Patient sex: M
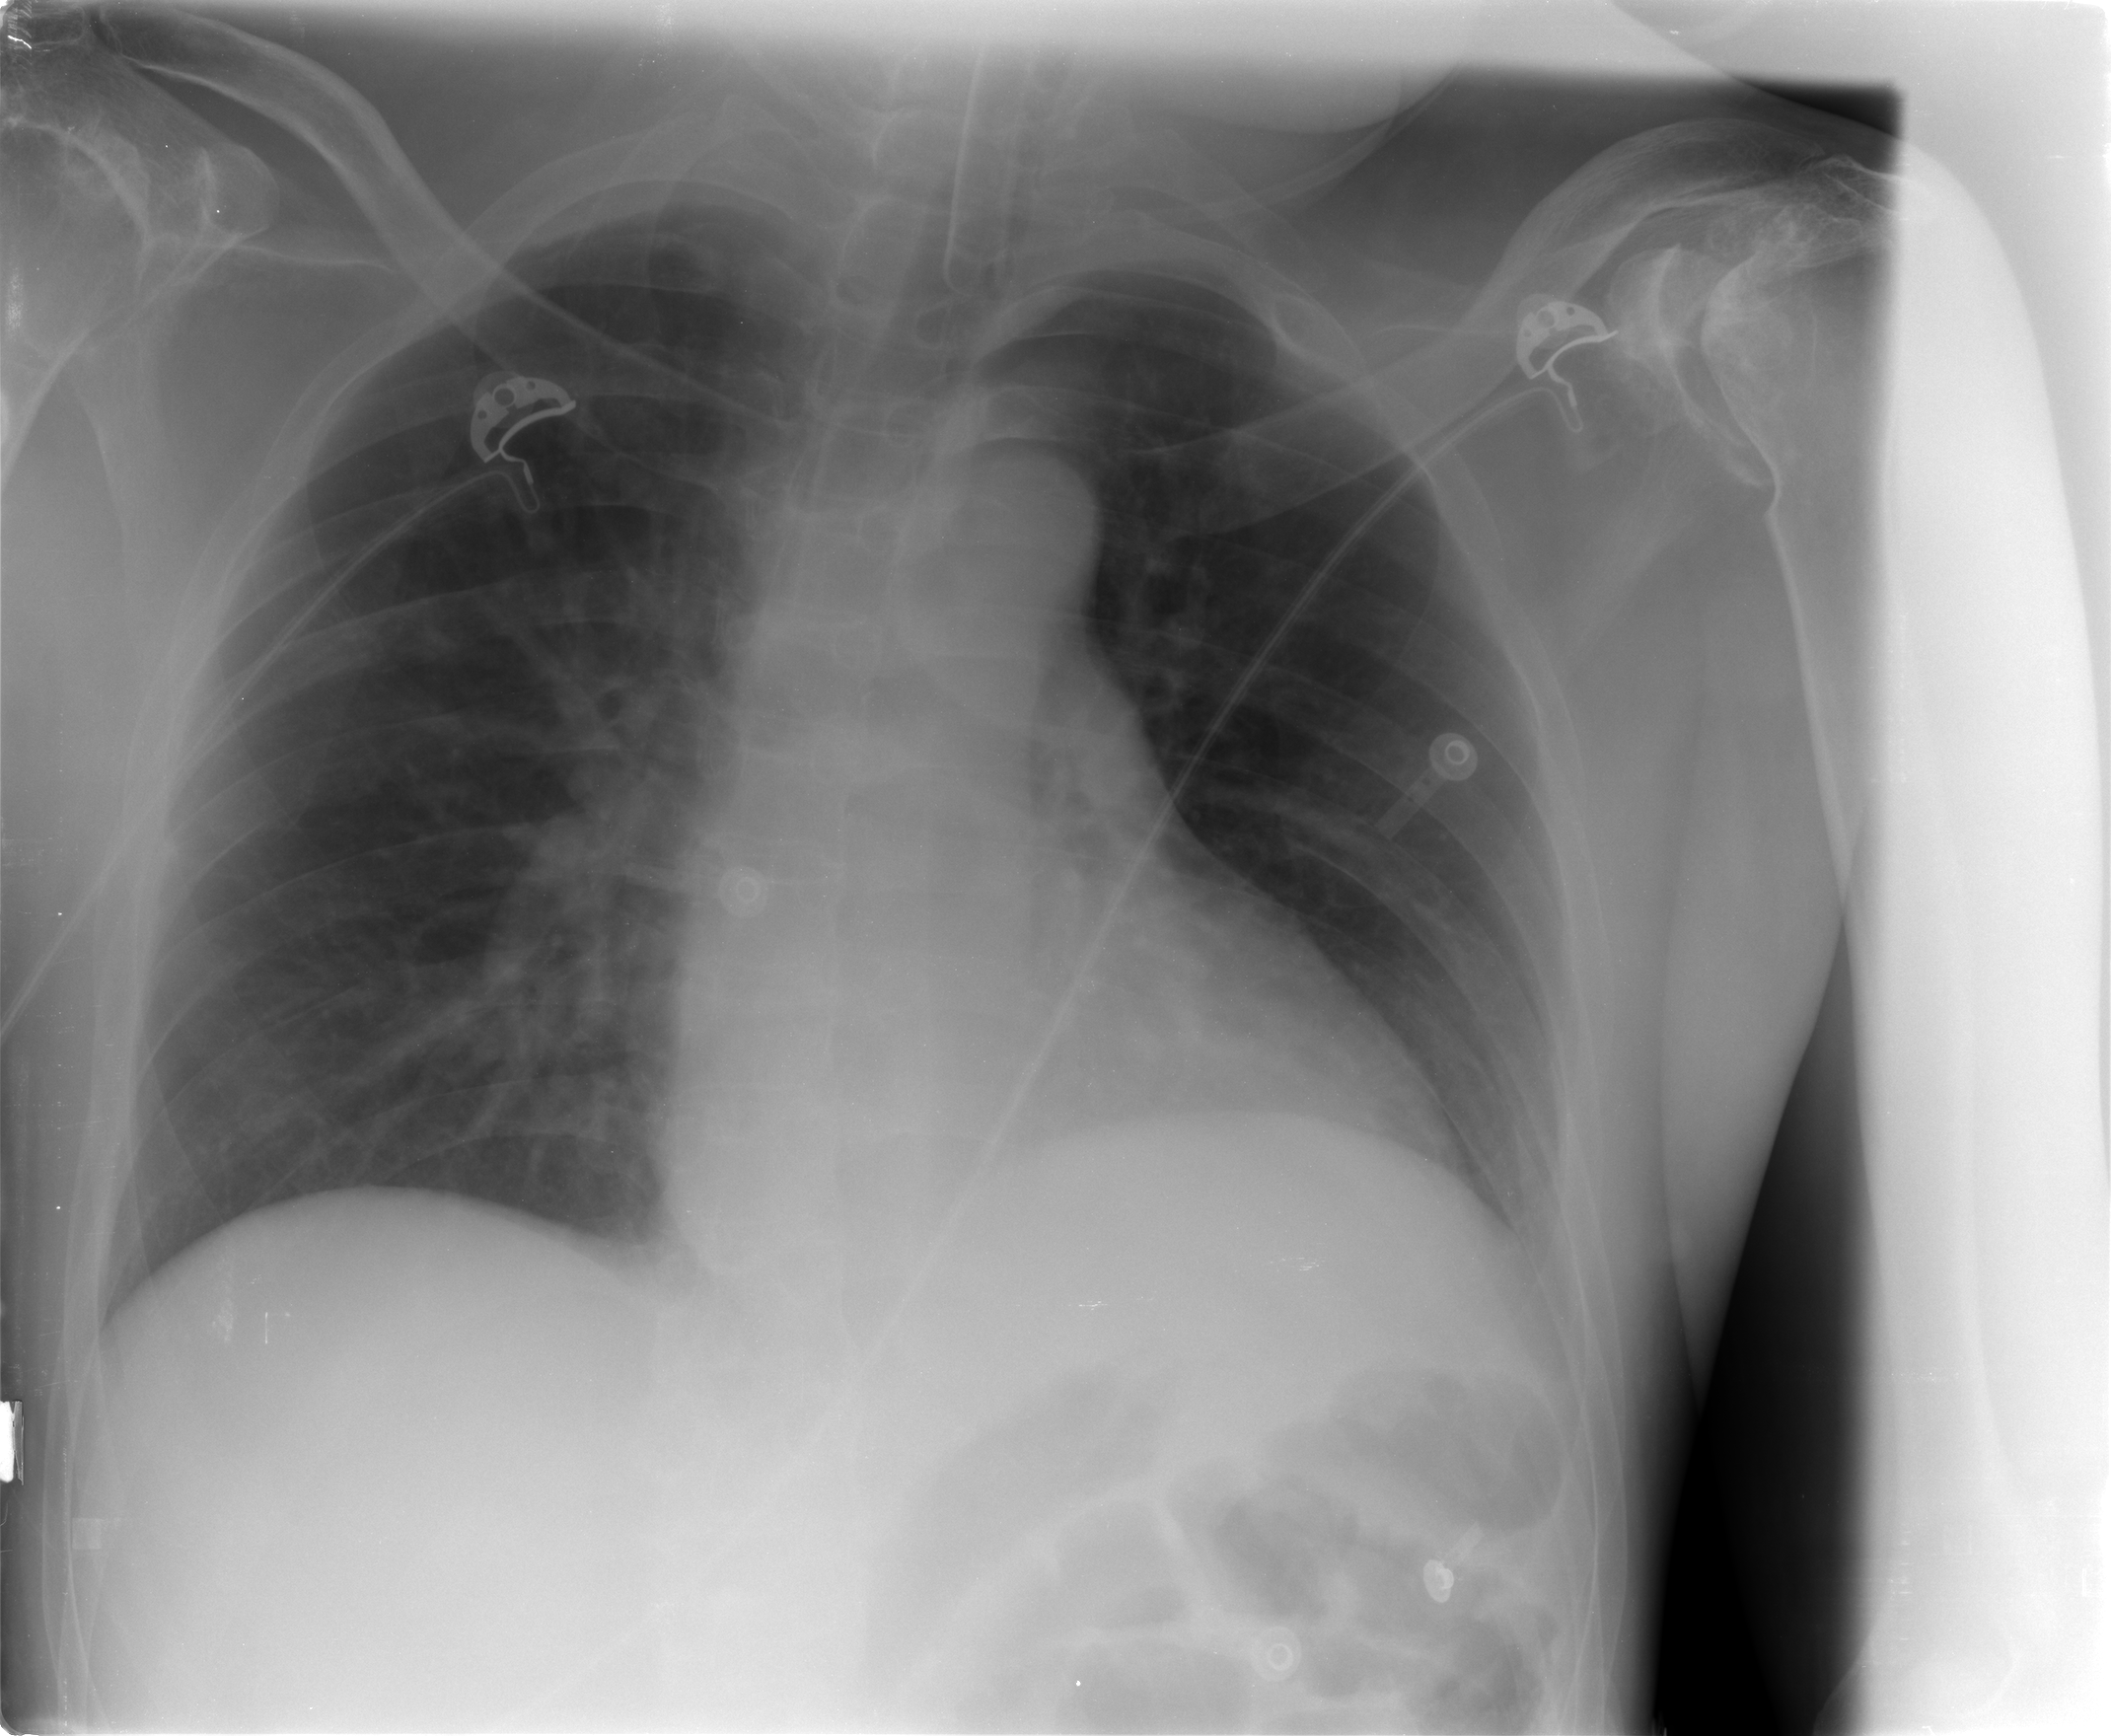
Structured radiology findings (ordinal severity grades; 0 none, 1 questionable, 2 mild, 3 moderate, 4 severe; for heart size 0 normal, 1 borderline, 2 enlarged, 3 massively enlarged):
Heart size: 1
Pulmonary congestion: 2
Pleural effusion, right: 0
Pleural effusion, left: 0
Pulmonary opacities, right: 0
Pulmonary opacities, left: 0
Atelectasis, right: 0
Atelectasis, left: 0